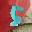
Label: 5